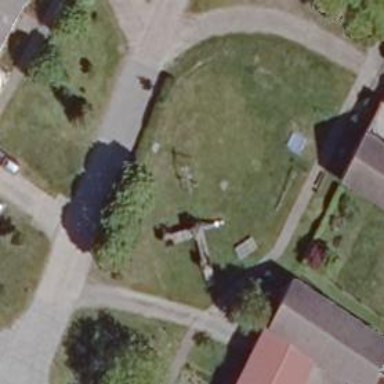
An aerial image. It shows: Playground with playhouse.